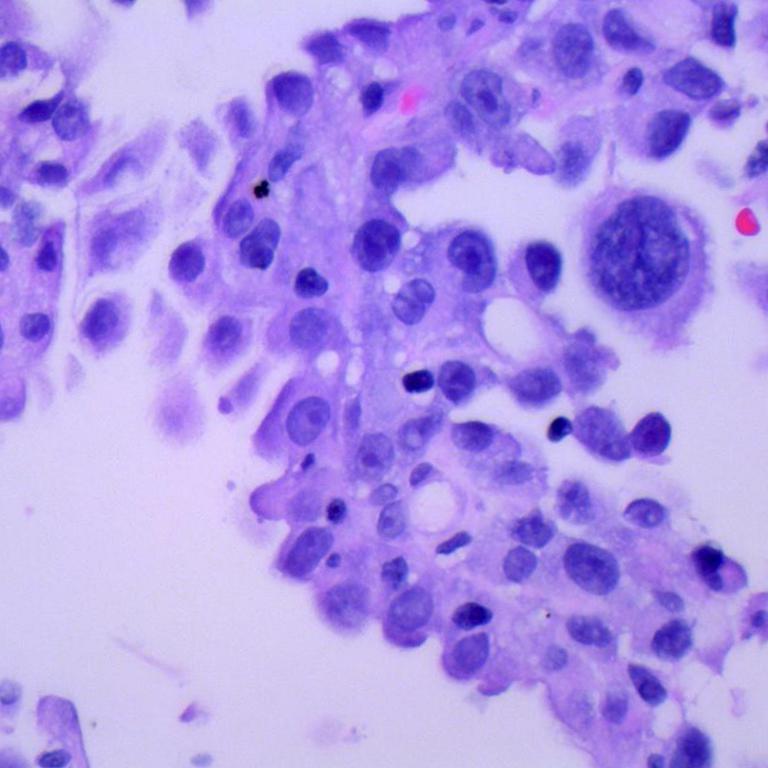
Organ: lung
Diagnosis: adenocarcinomas